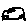
Label: car